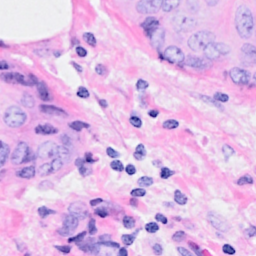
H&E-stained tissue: Breast